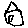
Label: house